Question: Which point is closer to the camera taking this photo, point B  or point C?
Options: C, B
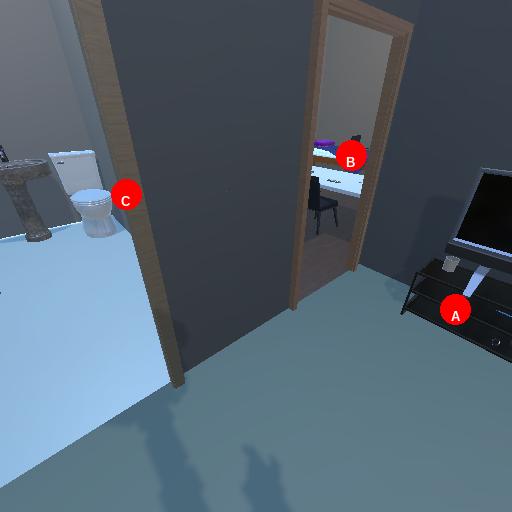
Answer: C